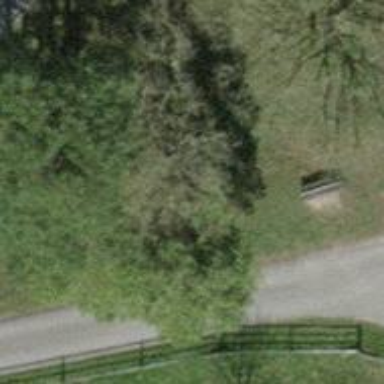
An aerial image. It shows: Broadleaved tree with lush leaves.